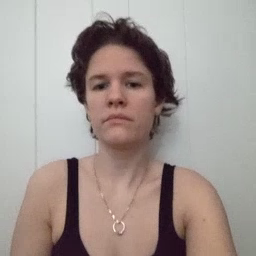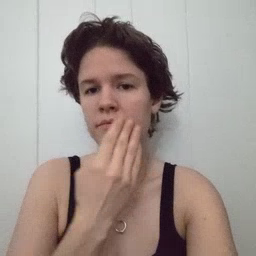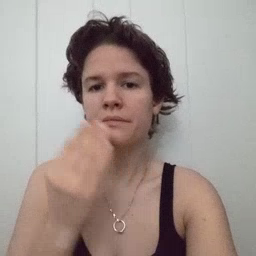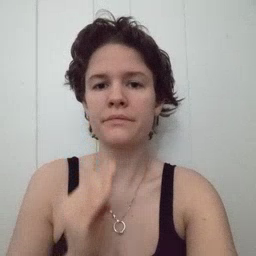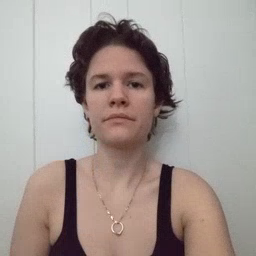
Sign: napkin